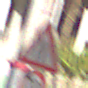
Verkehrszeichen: EinseitigVerengteFahrbahnLinks
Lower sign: Geschwindigkeit70
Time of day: MorningAfternoon
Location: Outdoor (Special)
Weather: PartlyCloudy
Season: NotSpecified
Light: Natural